Question: >
<URL>
I am getting an error when putting SELECT query in WHERE clause of UPDATE query.
my Query is like this :
'''
UPDATE 'subschedulesseats' m
SET m.studentid='1'
WHERE m.'seatid'= (
SELECT h.'seatid'
FROM 'subschedulesseats' h
WHERE h.'sessiontime'='02:30~04:00'
ORDER BY h.'seatid' ASC
LIMIT 2,1
)
'''
AND Error will be shown is like this :
"You can't specify target table 'm' for update in FROM clause"
I have attached a snap shot of the error display.

Please anyone can help me in this problem?
Thank You in Advance
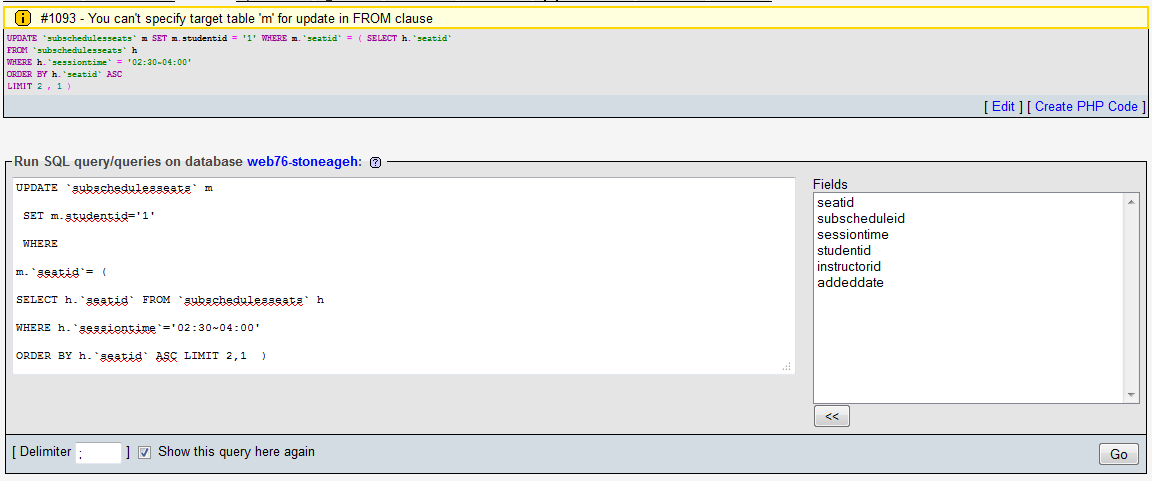
Answer: Actually you can update it by wrapping it in a subquery ()
'''
UPDATE 'subschedulesseats' m
SET m.studentid='1'
WHERE m.'seatid'=
(
SELECT seatID
FROM
(
SELECT h.'seatid'
FROM 'subschedulesseats' h
WHERE h.'sessiontime'='02:30~04:00'
ORDER BY h.'seatid' ASC
LIMIT 2,1
) s
)
'''
or by using 'JOIN'
'''
UPDATE 'subschedulesseats' m
INNER JOIN
(
SELECT seatID
FROM
(
SELECT h.'seatid'
FROM 'subschedulesseats' h
WHERE h.'sessiontime'='02:30~04:00'
ORDER BY h.'seatid' ASC
LIMIT 2,1
) s
) t ON m.seatID = t.seatID
SET m.studentid = '1'
'''